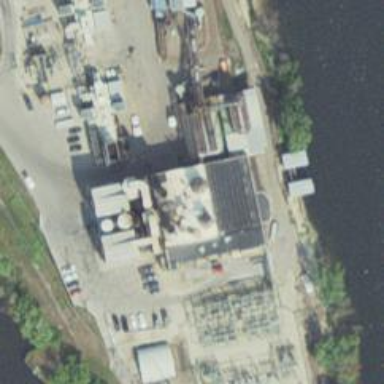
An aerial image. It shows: Generator powered by steam turbine.